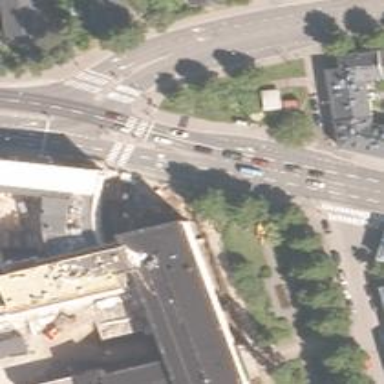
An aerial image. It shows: Secondary road with separate asphalt sidewalks and cycle lanes.